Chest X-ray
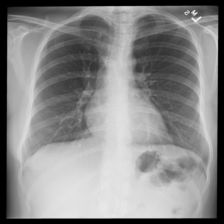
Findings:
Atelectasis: negative
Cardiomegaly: negative
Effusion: negative
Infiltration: negative
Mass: negative
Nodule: negative
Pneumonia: negative
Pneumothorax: negative
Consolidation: negative
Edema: negative
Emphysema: negative
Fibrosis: negative
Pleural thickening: negative
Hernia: negative